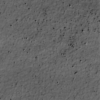
Label: not_dusty